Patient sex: M
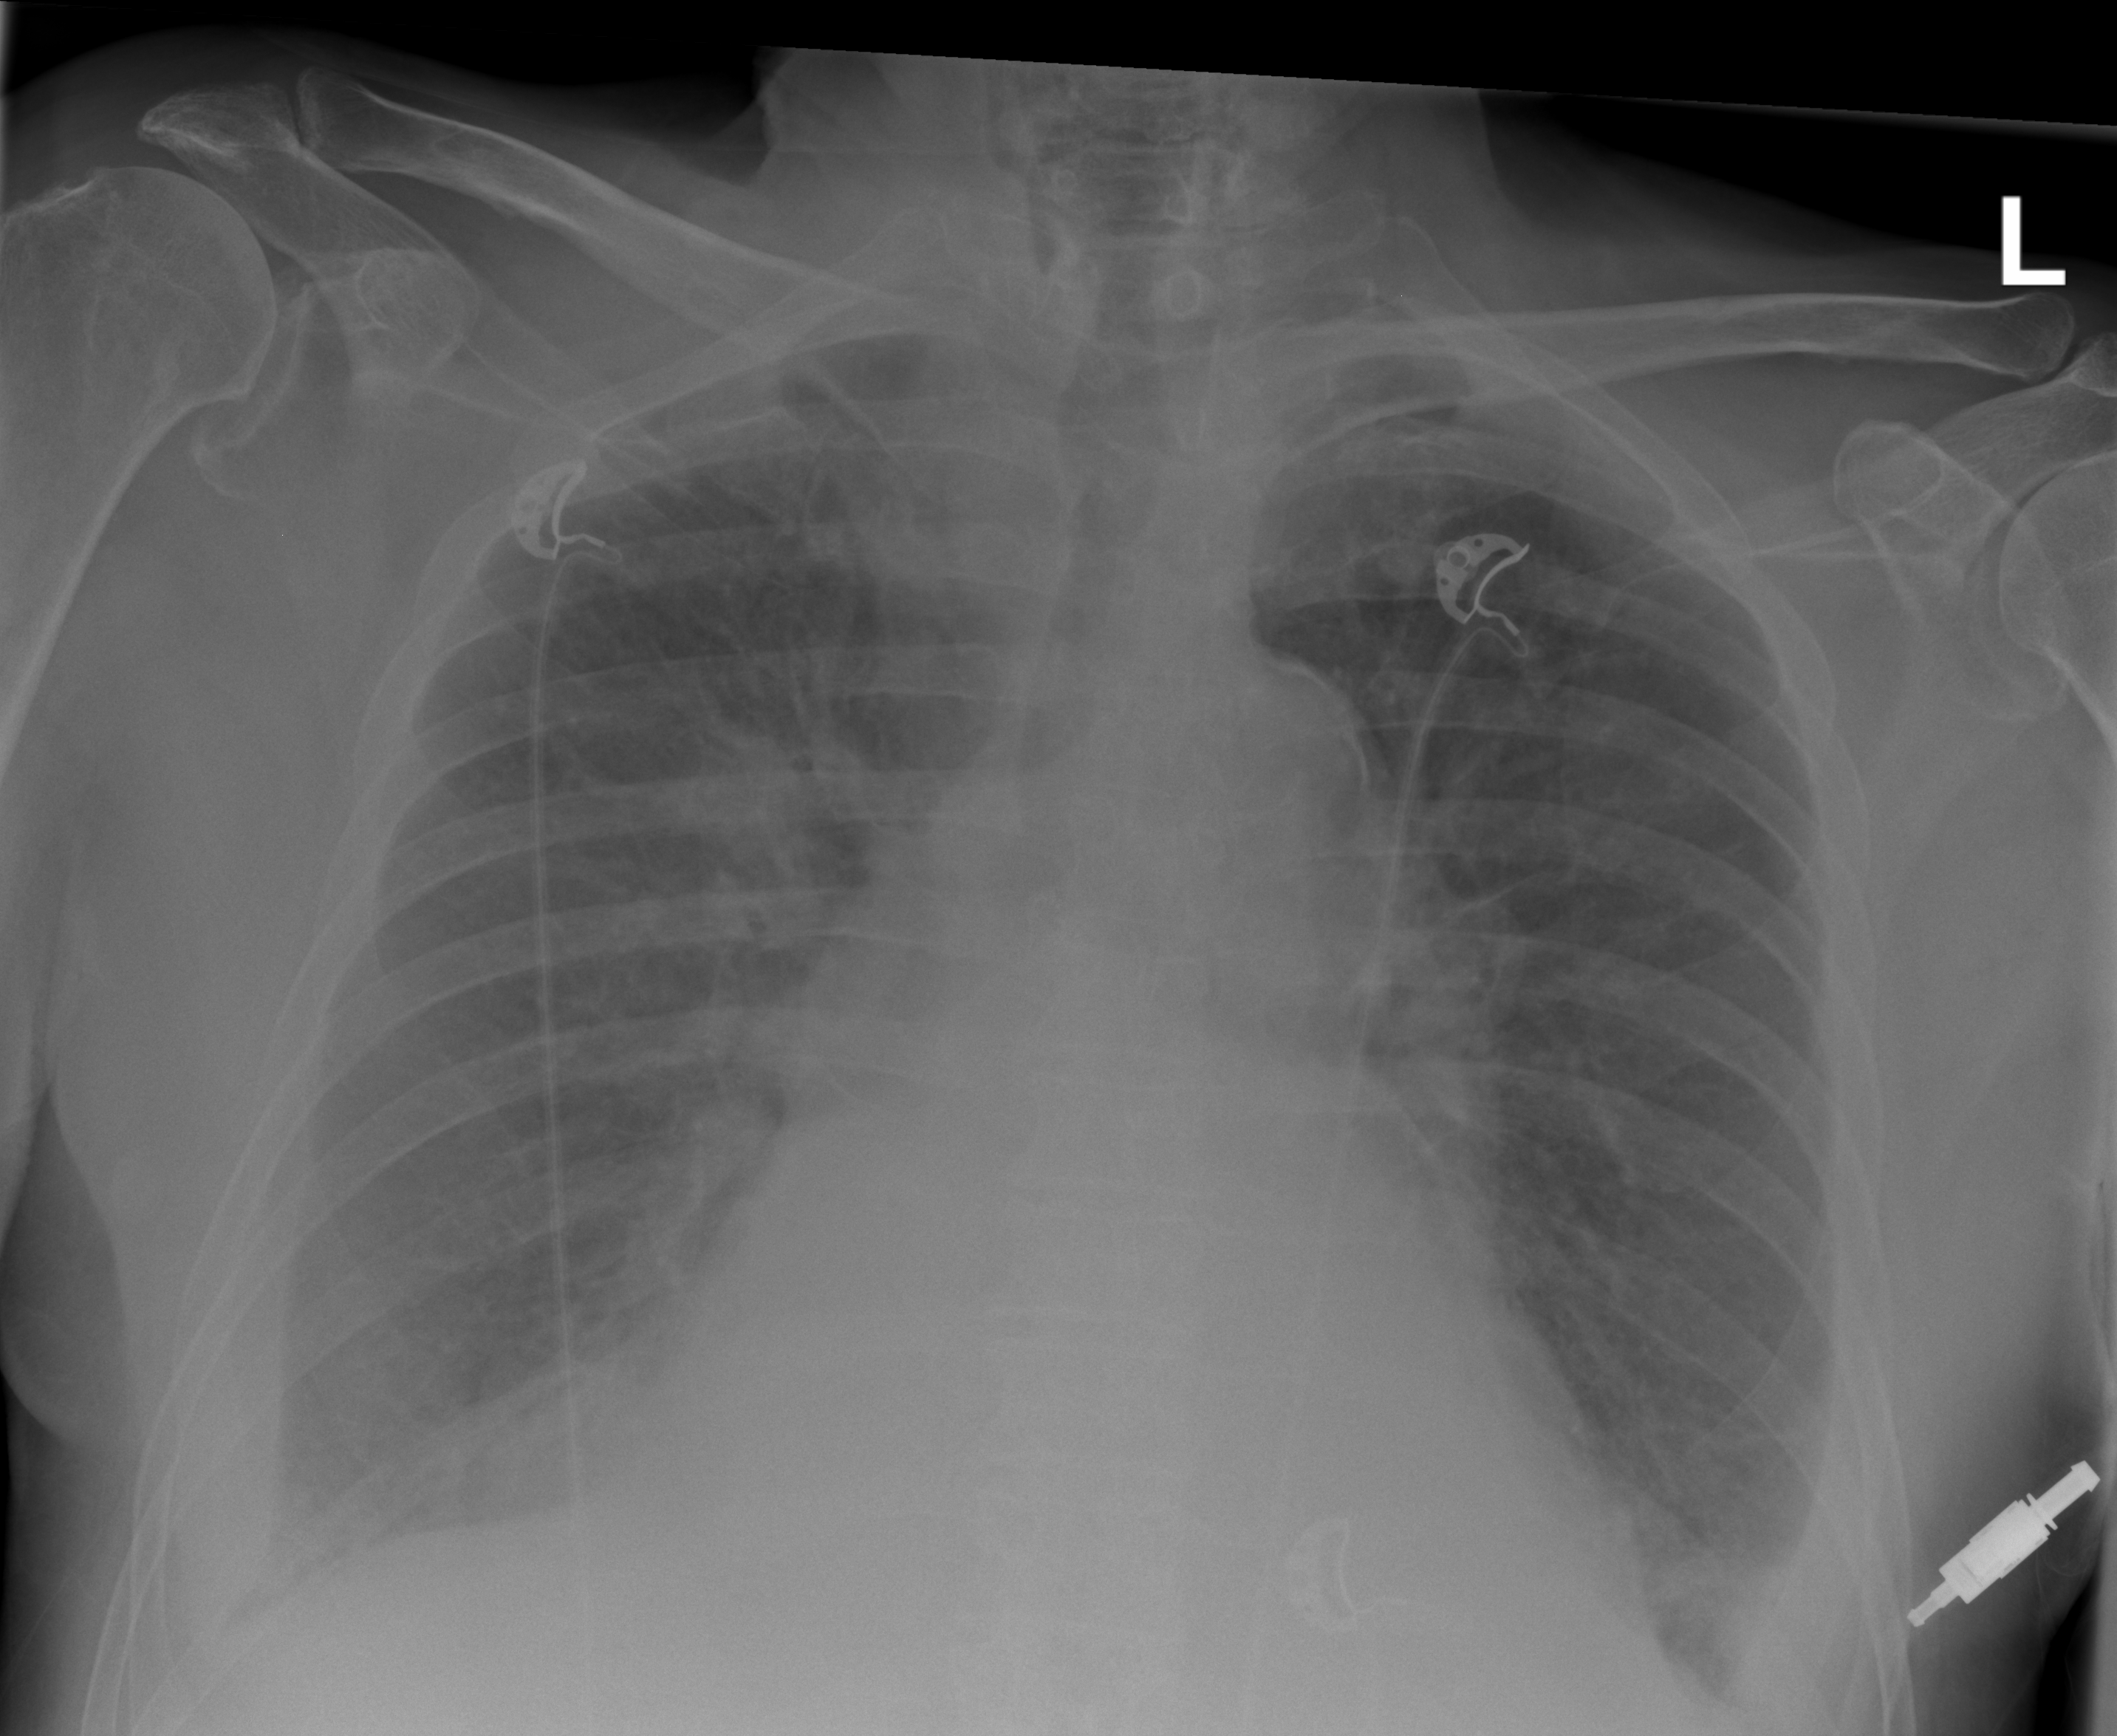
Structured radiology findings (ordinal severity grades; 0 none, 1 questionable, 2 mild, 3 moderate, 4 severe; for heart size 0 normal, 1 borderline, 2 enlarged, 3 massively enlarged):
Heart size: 2
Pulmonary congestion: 2
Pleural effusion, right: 0
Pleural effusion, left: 0
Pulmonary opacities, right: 0
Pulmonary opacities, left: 0
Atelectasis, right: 2
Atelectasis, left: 2